Interaction volume radius: 5 \u00c5
Interaction volume height: 15 \u00c5
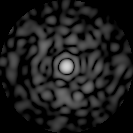
Disorder parameter: 0.8154